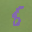
Label: 8